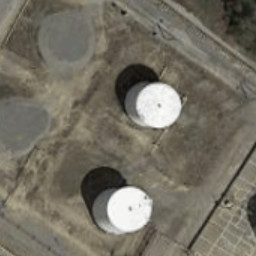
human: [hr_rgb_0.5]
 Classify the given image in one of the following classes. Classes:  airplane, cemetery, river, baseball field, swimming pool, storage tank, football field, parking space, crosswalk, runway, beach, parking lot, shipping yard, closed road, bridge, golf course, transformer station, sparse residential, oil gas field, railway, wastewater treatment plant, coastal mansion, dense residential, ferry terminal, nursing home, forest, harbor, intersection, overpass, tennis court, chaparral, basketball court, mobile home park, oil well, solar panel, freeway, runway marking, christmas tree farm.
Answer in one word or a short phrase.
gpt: storage tank